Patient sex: F
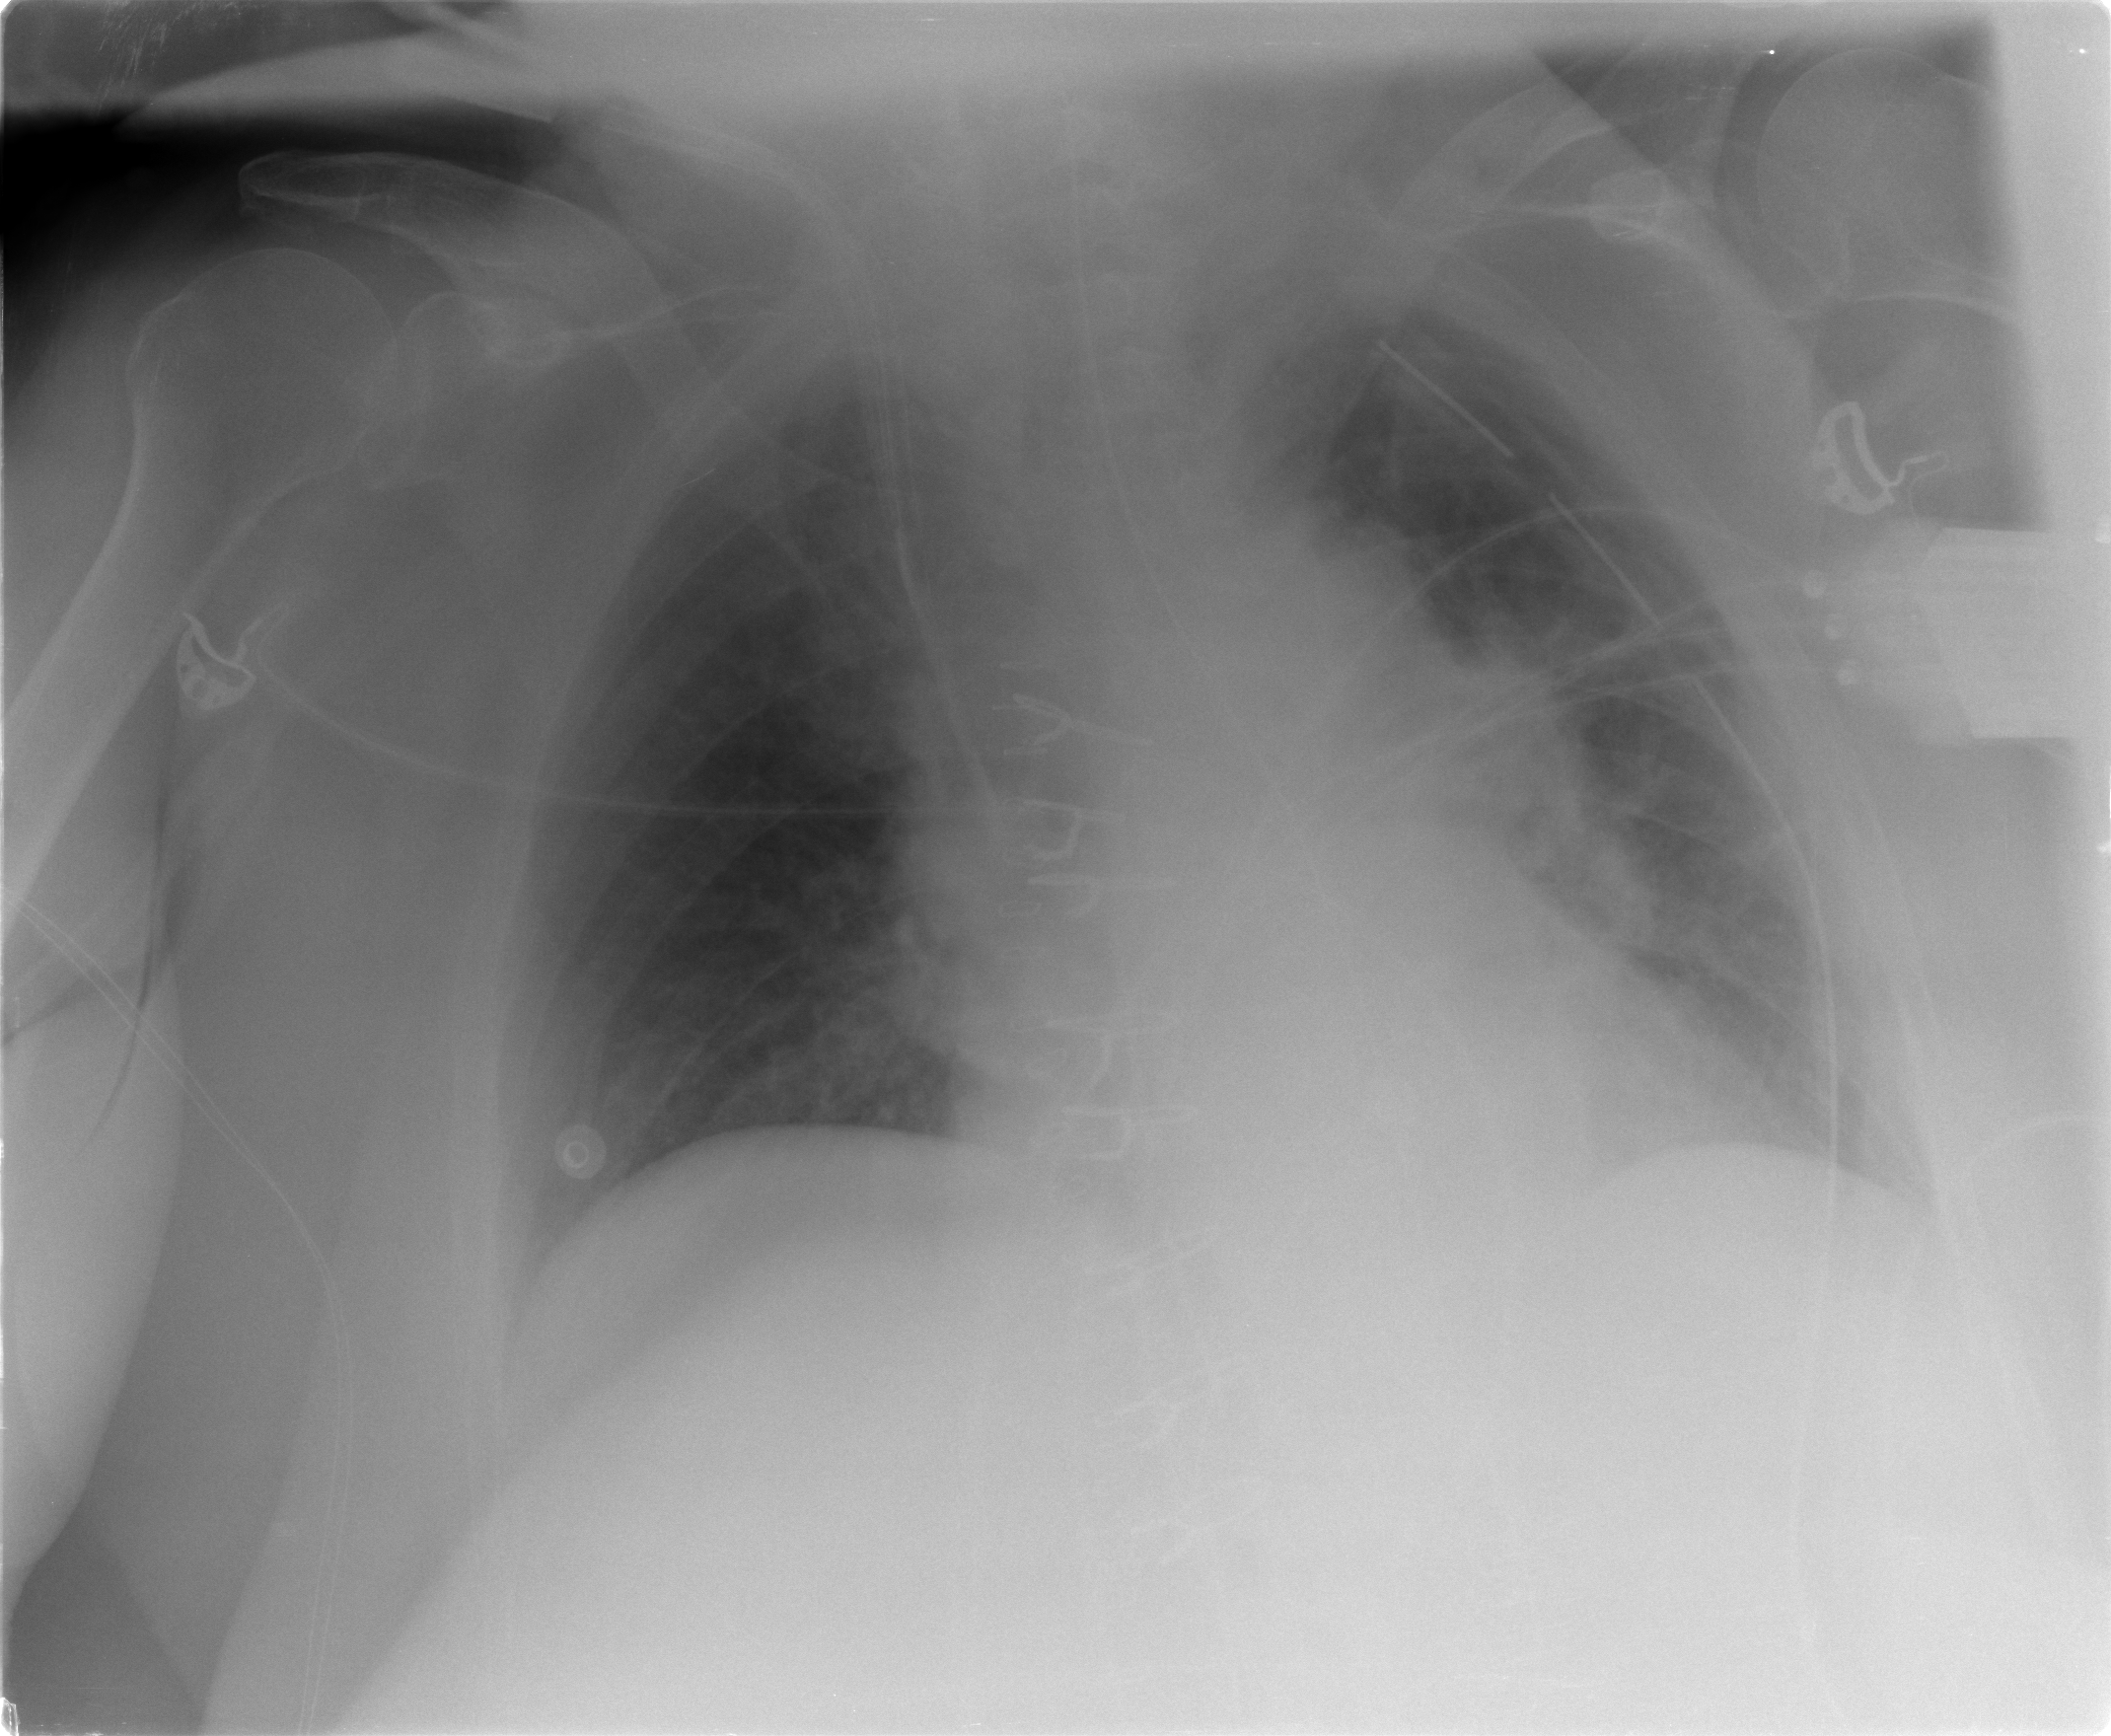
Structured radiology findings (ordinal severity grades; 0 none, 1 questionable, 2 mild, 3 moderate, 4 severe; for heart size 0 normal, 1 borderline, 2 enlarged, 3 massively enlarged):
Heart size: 0
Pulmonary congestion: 2
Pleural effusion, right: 0
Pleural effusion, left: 0
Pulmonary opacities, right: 0
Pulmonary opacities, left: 0
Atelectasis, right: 0
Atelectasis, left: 2